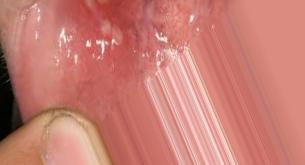
Condition: Mouth Ulcer